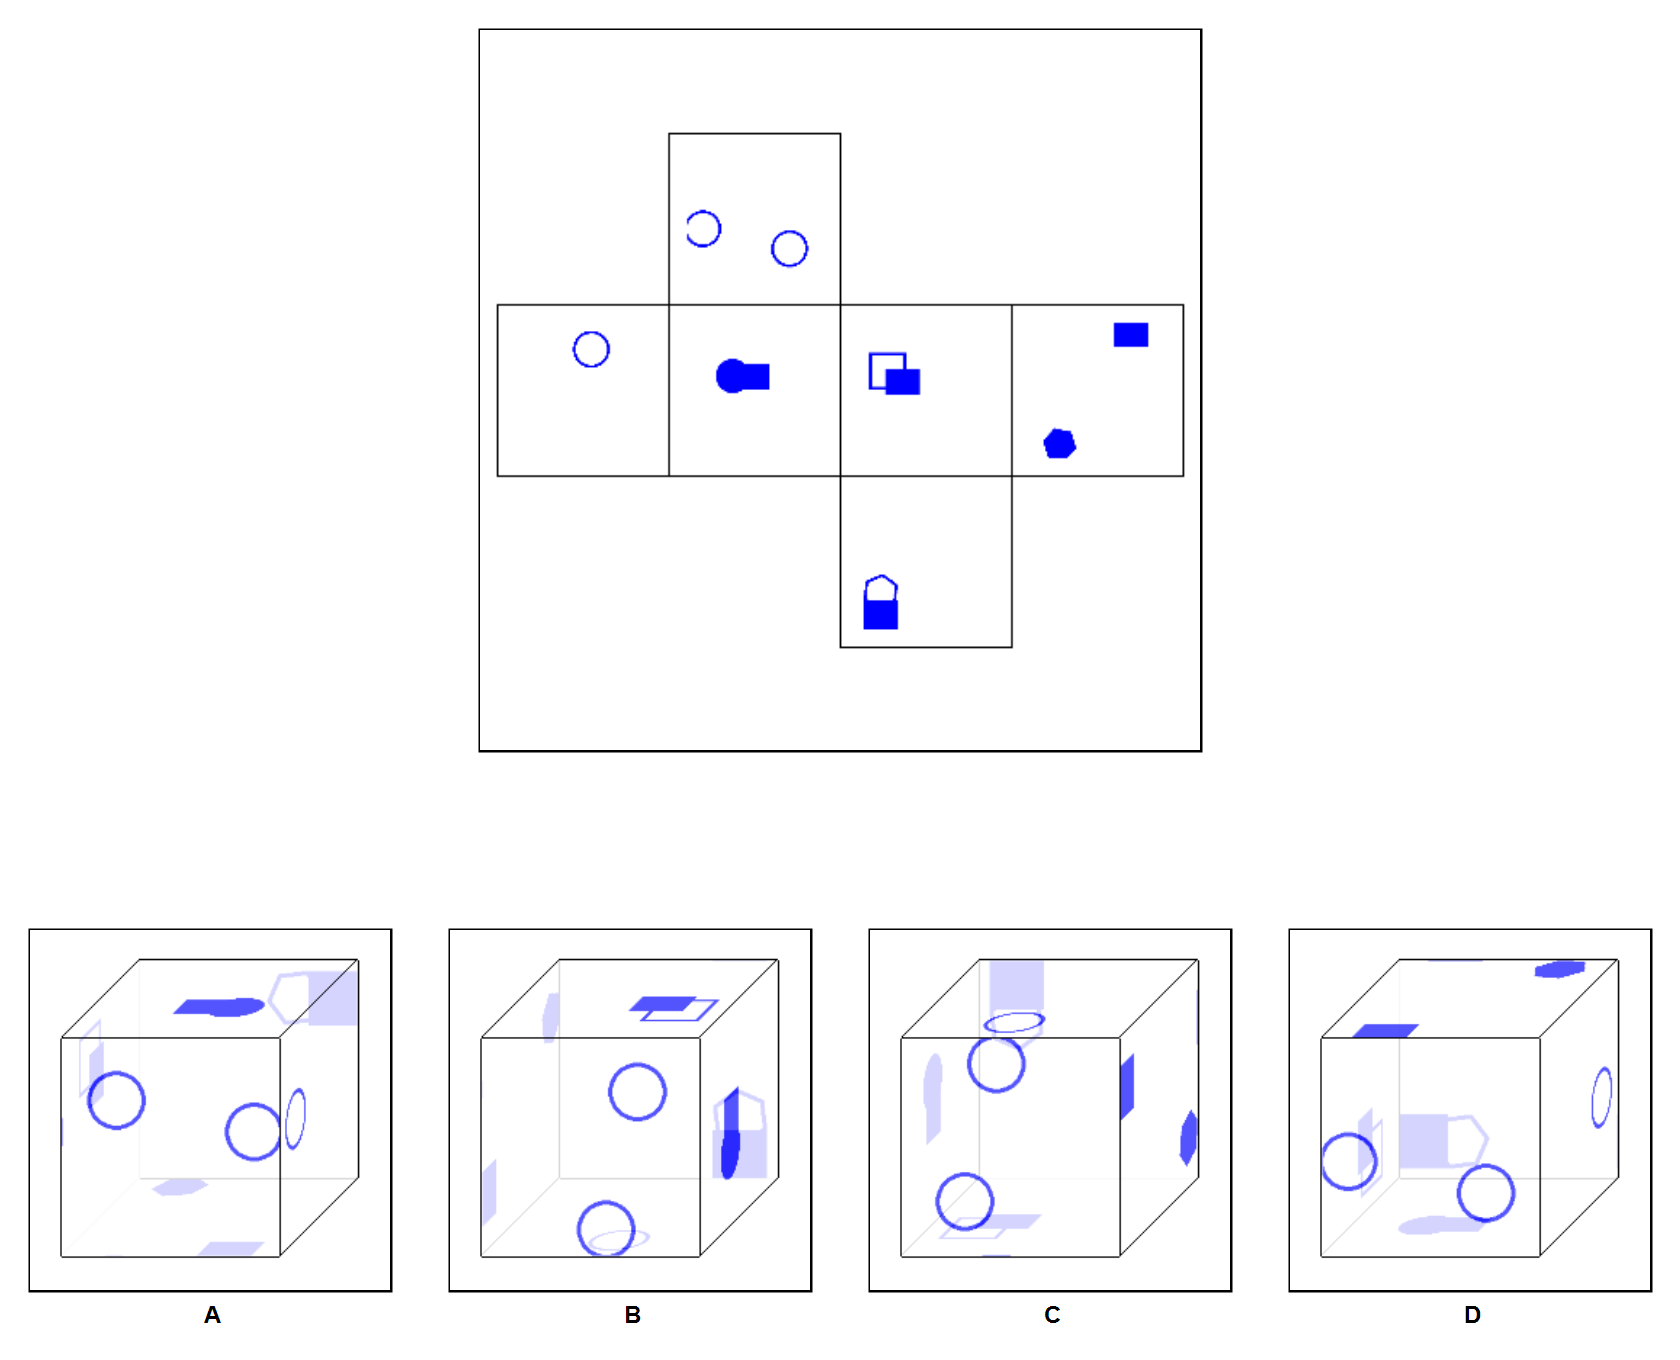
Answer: D